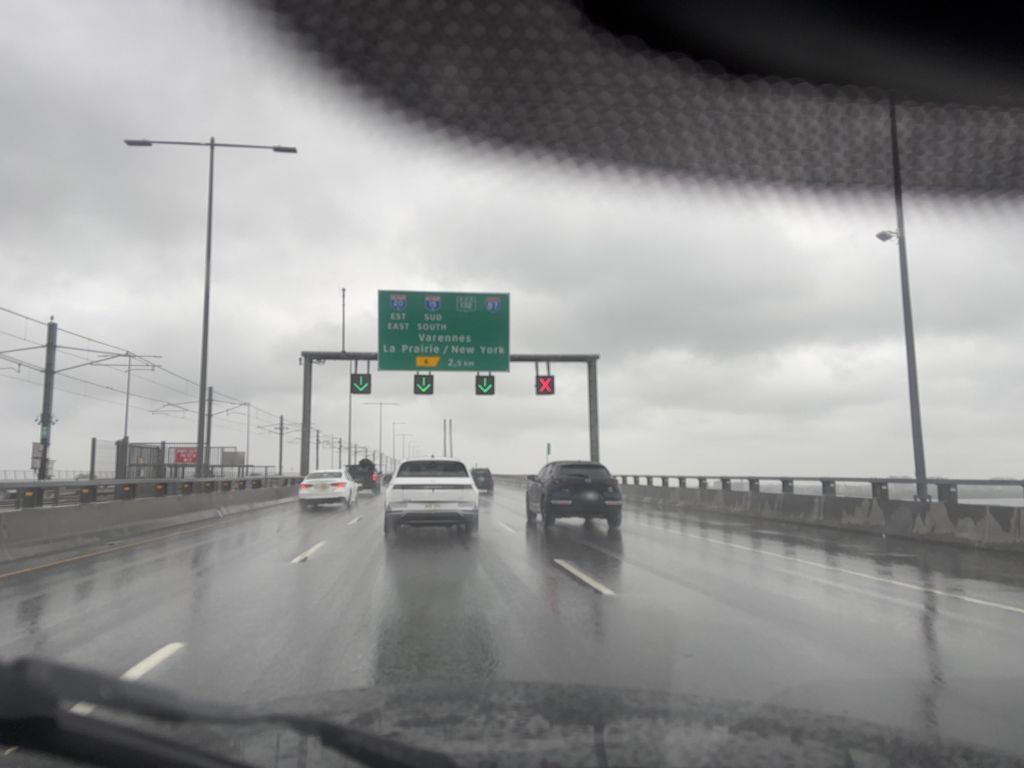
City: montreal